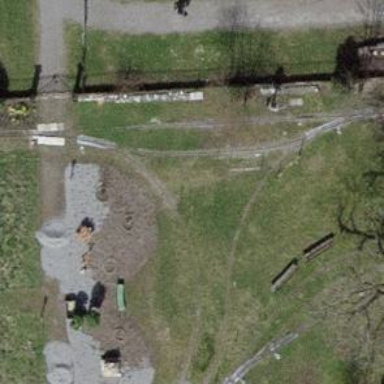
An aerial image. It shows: Miniature railway.